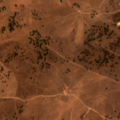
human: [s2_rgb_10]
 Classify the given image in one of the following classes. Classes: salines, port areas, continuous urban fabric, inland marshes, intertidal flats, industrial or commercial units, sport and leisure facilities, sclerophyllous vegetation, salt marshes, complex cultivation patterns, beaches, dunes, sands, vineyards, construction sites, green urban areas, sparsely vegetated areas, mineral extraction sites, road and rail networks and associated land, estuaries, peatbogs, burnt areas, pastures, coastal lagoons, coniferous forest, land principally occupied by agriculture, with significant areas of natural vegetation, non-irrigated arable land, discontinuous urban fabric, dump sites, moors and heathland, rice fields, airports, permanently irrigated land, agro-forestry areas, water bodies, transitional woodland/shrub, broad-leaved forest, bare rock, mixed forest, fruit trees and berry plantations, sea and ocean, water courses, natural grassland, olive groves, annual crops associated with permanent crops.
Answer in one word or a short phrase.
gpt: non-irrigated arable land, agro-forestry areas, broad-leaved forest